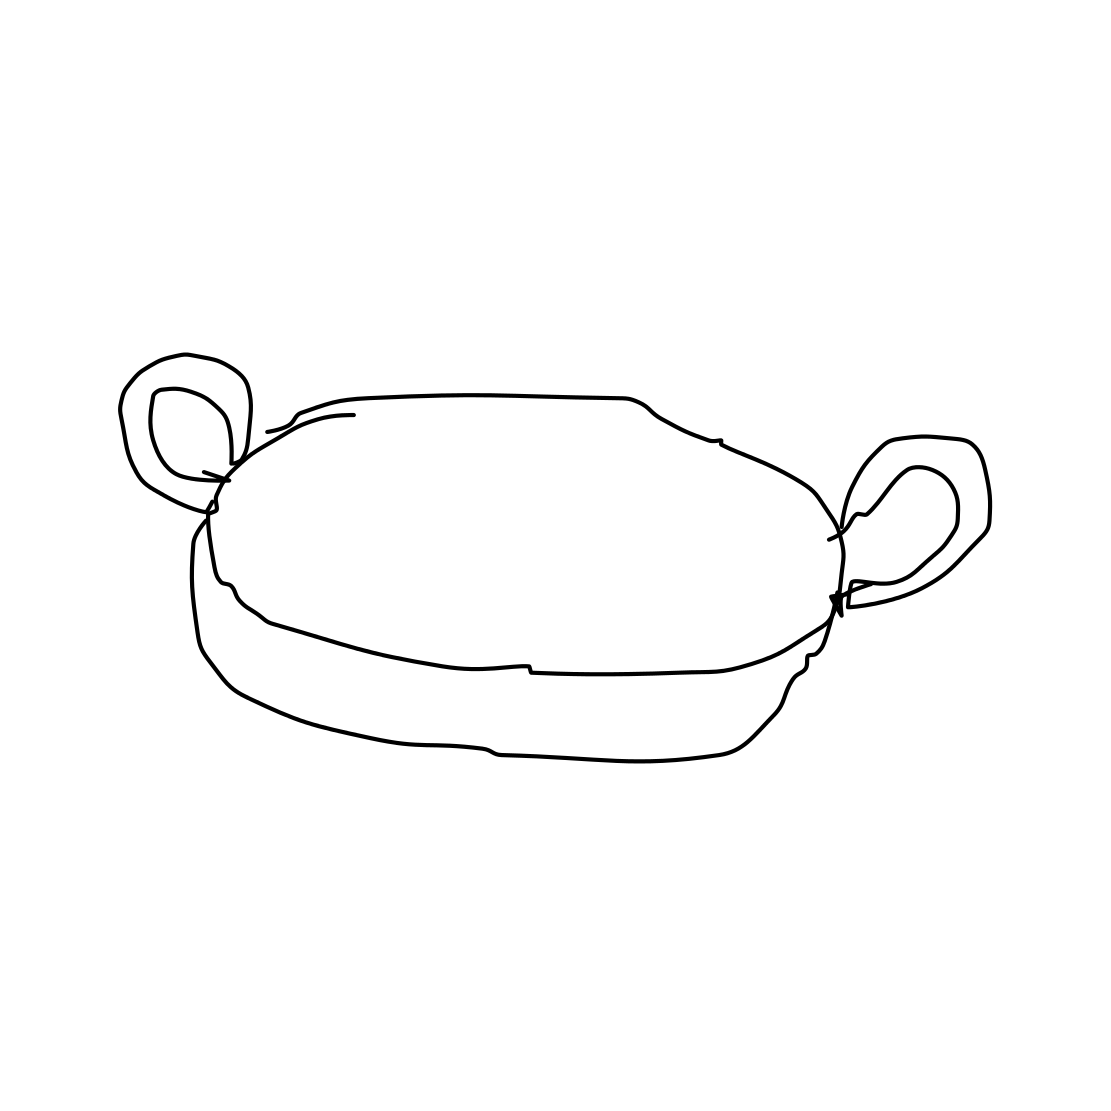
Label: frying-pan